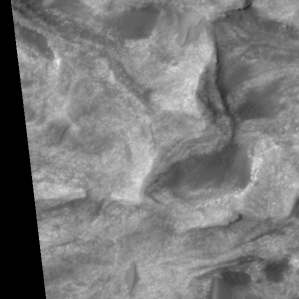
Label: non_frost